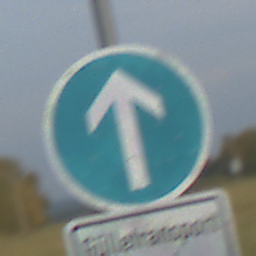
Verkehrszeichen: VorgeschriebeneFahrtrichtungGeradeaus
Zusatzzeichen unten: BesondereFahrzeugeUndTransportgueter12
Umgebung: Outdoor, Nature
Tageszeit: SunriseSunset
Wetter: PartlyCloudy
Licht: Natural
Jahreszeit: NotSpecified
Kontrast: MediumContrast